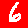
Digit: 6